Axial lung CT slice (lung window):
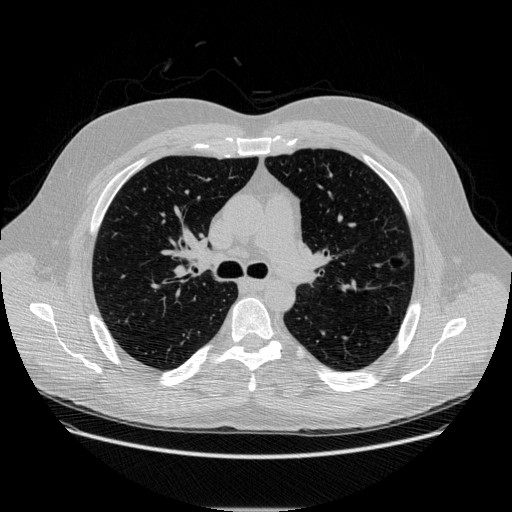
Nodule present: yes
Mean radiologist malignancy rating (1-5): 3